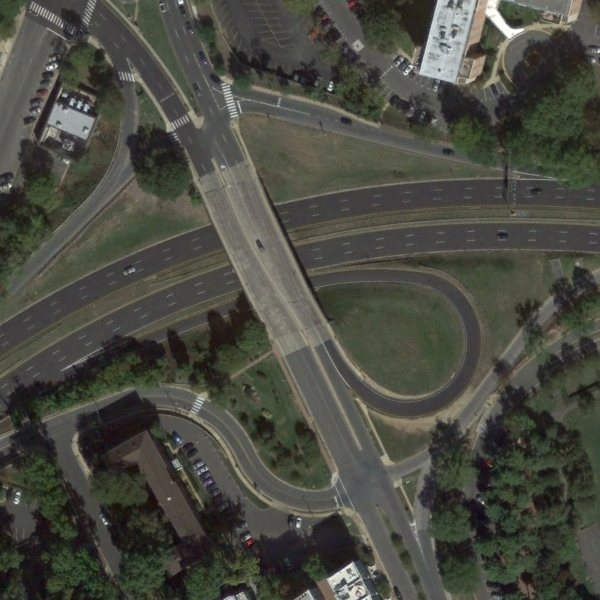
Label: Viaduct